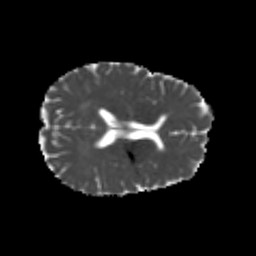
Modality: MD
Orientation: axial
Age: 24
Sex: female
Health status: healthy
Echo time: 0.074 s